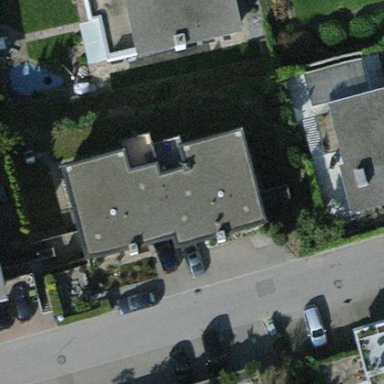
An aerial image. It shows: Semi-detached house.